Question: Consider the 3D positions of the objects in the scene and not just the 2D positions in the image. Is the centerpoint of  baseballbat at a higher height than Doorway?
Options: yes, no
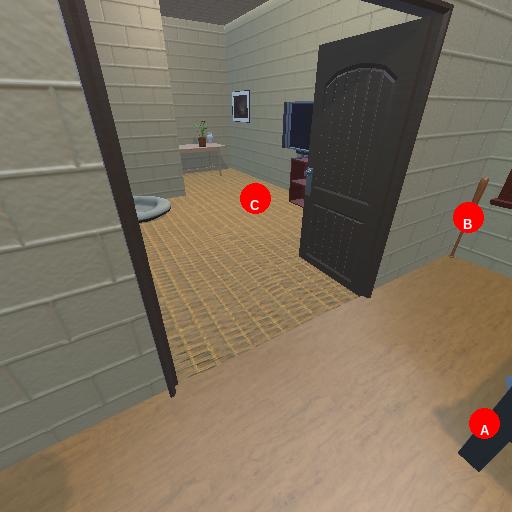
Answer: yes